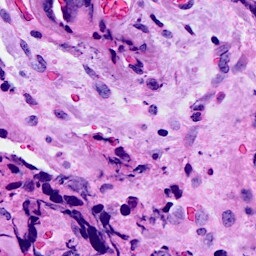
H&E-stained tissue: Breast